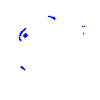
Particle: proton